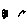
Label: flower